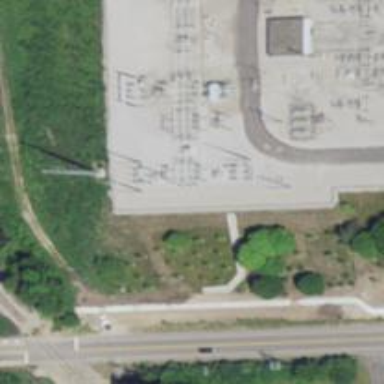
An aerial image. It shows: Switch for power supply.